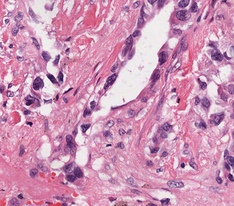
Tumor epithelial tissue: yes
Tumor-associated stroma tissue: yes
Normal tissue: no